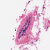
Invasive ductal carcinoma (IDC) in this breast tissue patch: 0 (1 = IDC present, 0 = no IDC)